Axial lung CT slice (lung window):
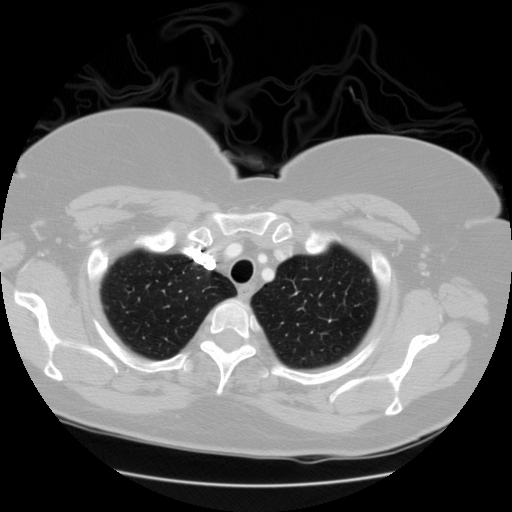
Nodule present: no